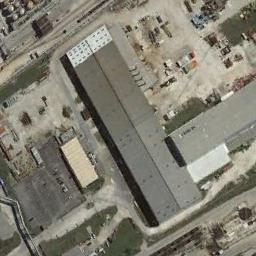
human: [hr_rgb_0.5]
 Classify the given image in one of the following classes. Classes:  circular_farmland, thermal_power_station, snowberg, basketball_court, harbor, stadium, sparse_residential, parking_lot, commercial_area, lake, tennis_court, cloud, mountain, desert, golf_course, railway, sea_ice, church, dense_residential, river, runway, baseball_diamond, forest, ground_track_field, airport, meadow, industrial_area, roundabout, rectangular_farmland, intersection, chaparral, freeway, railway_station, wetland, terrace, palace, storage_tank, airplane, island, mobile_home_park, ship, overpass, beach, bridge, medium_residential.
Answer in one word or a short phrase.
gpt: industrial_area